Interaction volume radius: 10 \u00c5
Interaction volume height: 10 \u00c5
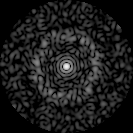
Disorder parameter: 0.8258